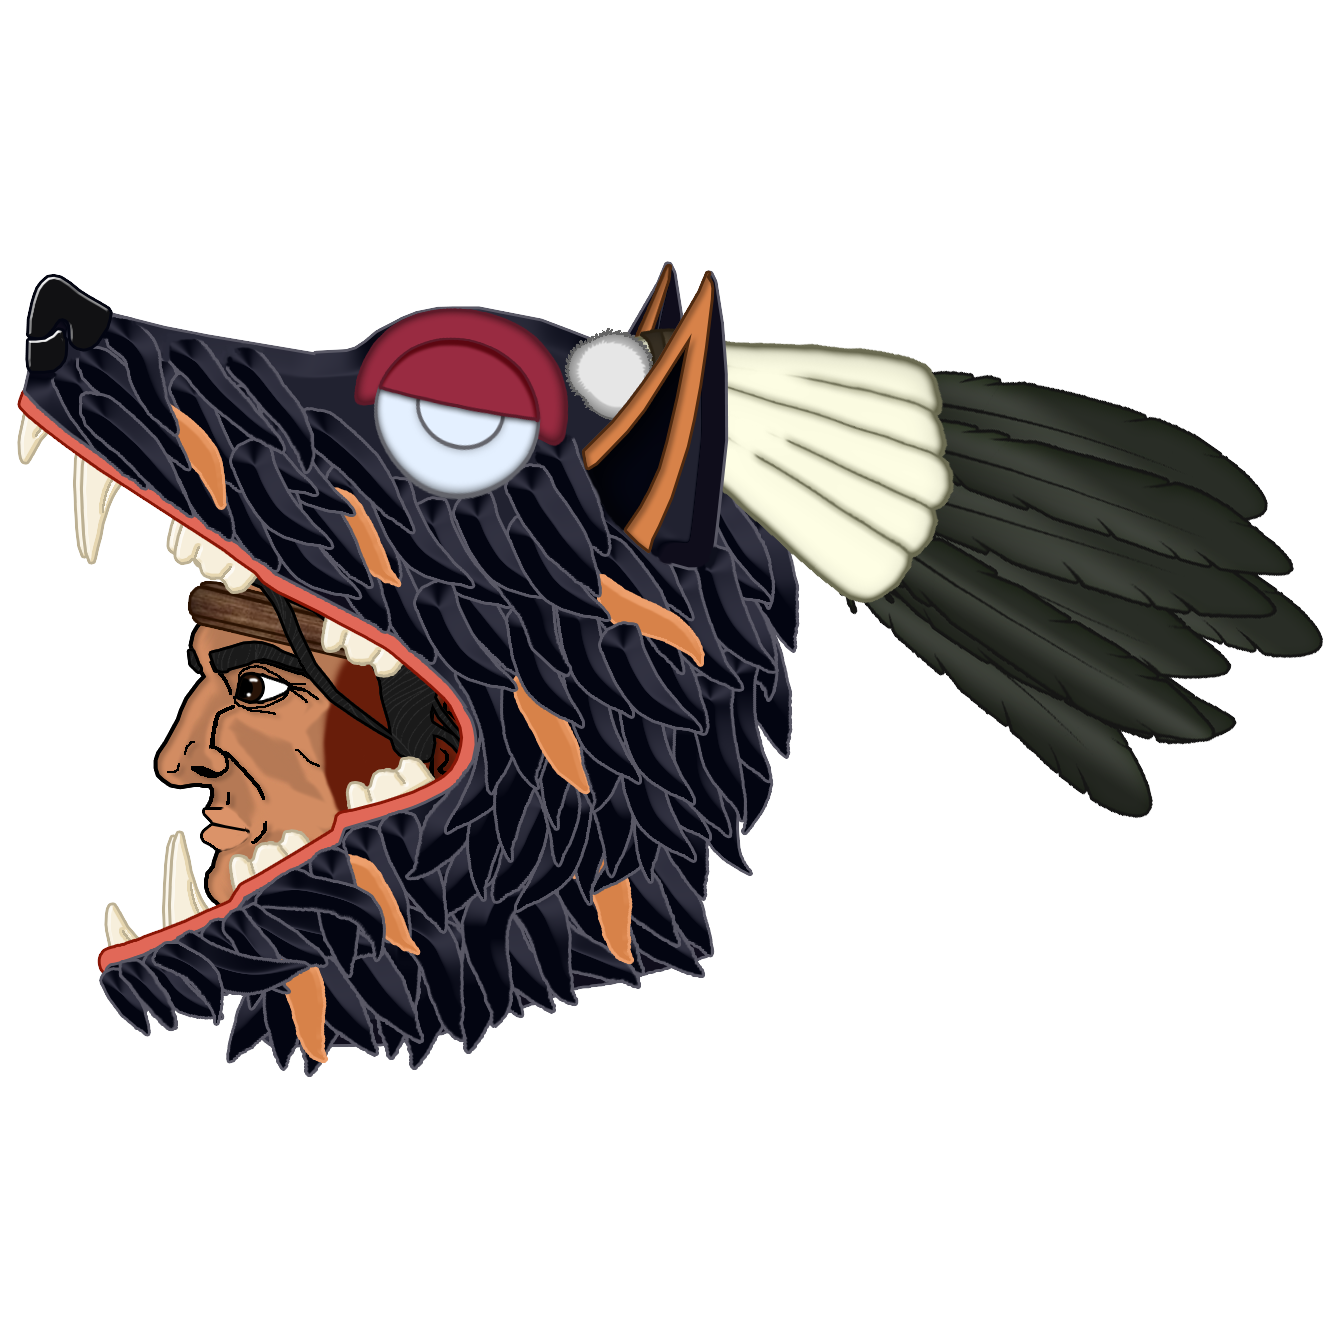
Label: 4_Yes_Chad